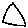
Label: triangle